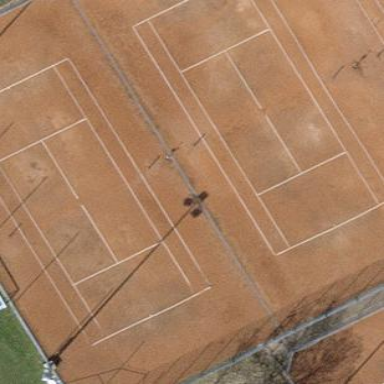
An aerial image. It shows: Sandy tennis court in leisure land pitch.